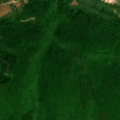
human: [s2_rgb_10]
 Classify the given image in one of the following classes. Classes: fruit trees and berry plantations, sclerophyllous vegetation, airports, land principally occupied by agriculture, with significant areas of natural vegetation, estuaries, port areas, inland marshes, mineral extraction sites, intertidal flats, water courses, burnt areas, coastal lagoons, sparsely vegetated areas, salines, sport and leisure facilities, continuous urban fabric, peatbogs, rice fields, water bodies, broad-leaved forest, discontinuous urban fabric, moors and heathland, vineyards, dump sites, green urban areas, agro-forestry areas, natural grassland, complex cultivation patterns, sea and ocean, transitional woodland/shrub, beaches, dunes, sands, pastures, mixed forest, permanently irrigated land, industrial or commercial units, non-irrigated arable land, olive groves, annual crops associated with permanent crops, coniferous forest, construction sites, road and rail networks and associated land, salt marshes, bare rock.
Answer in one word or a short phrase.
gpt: complex cultivation patterns, land principally occupied by agriculture, with significant areas of natural vegetation, broad-leaved forest, natural grassland